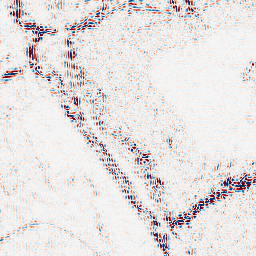
Category: wavelet
Decomposition family: wavelet_dwt
Decomposition parameters: wavelet: coif2
level: 2
Upsampling method: linear_exact
Upsampling parameters: scale: 2
Upsampling scale: 2